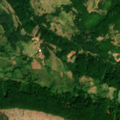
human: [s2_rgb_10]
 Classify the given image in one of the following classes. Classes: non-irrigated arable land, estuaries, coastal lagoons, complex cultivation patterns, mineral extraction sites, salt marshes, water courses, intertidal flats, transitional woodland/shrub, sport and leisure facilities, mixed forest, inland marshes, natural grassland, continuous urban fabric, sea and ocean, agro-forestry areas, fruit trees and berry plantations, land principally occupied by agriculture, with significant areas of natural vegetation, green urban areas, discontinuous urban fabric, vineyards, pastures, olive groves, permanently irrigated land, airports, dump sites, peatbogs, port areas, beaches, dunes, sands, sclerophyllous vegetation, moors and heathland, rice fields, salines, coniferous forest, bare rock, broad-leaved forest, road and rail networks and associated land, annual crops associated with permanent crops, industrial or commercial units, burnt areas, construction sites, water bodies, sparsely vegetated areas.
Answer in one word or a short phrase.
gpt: pastures, land principally occupied by agriculture, with significant areas of natural vegetation, broad-leaved forest, sparsely vegetated areas